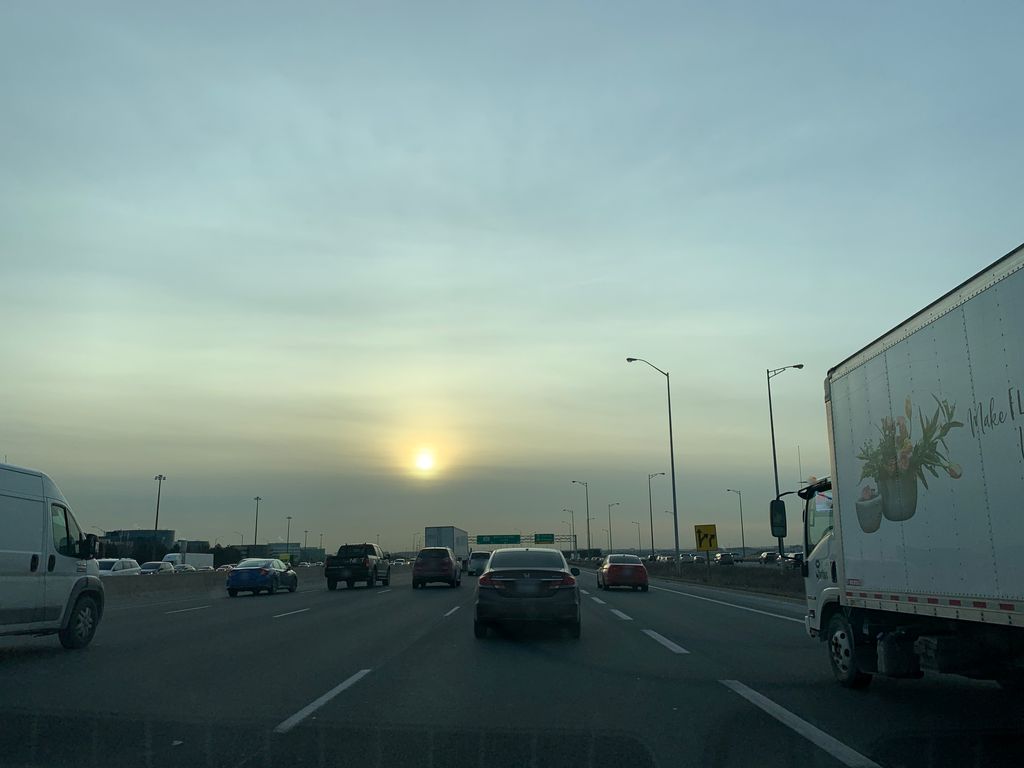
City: toronto